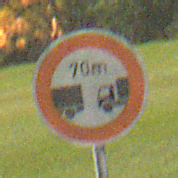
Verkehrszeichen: VerbotUnterschreitenMindestabstand
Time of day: Night
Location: Outdoor (Nature)
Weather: Clear
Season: NotSpecified
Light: Natural